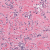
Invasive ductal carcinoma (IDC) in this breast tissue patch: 1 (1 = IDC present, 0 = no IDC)